Question: I need a little help with formatting. How do I change the distance between the second and third graph
'''
from matplotlib.font_manager import FontProperties
import matplotlib.pyplot as plt
fig = plt.figure(1)
graph1 = fig.add_subplot(3,1,1)
graph2 = fig.add_subplot(3,1,2)
norm = fig.add_subplot(3,1,3)
graph1.set_title(TITLE + '
scaling factor: ' +str(round(rescale,3)))
norm.set_title('Circle and Oval Height Difference')
norm.set_xlabel(XLABEL +'(Degrees)')
norm.legend(bbox_to_anchor=(1.13,1), prop={'size':8})
plt.ylabel('Heights (nm)')
graph1.legend(bbox_to_anchor=(1.13,1),prop={'size':8})
graph2.legend(bbox_to_anchor=(1.13,1),prop={'size':8})
fontP = FontProperties()
fontP.set_size('small')
'''

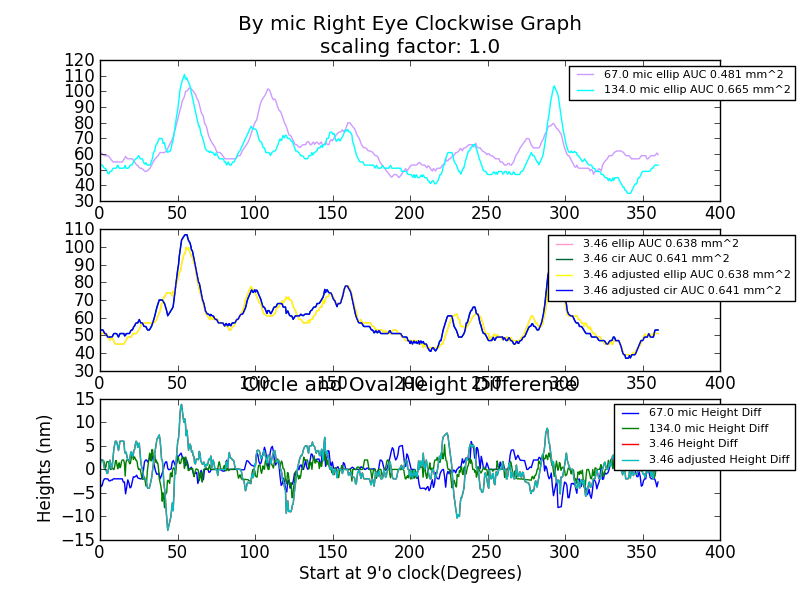
Answer: Use
'''
plt.subplots_adjust(hspace=desiredspace)
'''
I'm pretty sure, the way matplotlib is, there could be some more ways to do that, but it solves my problem, even having to figure out by hand the best value.
Hope this helps!